Field crop: maize
Growth stage: 2
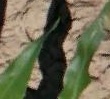
Species: maize